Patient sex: M
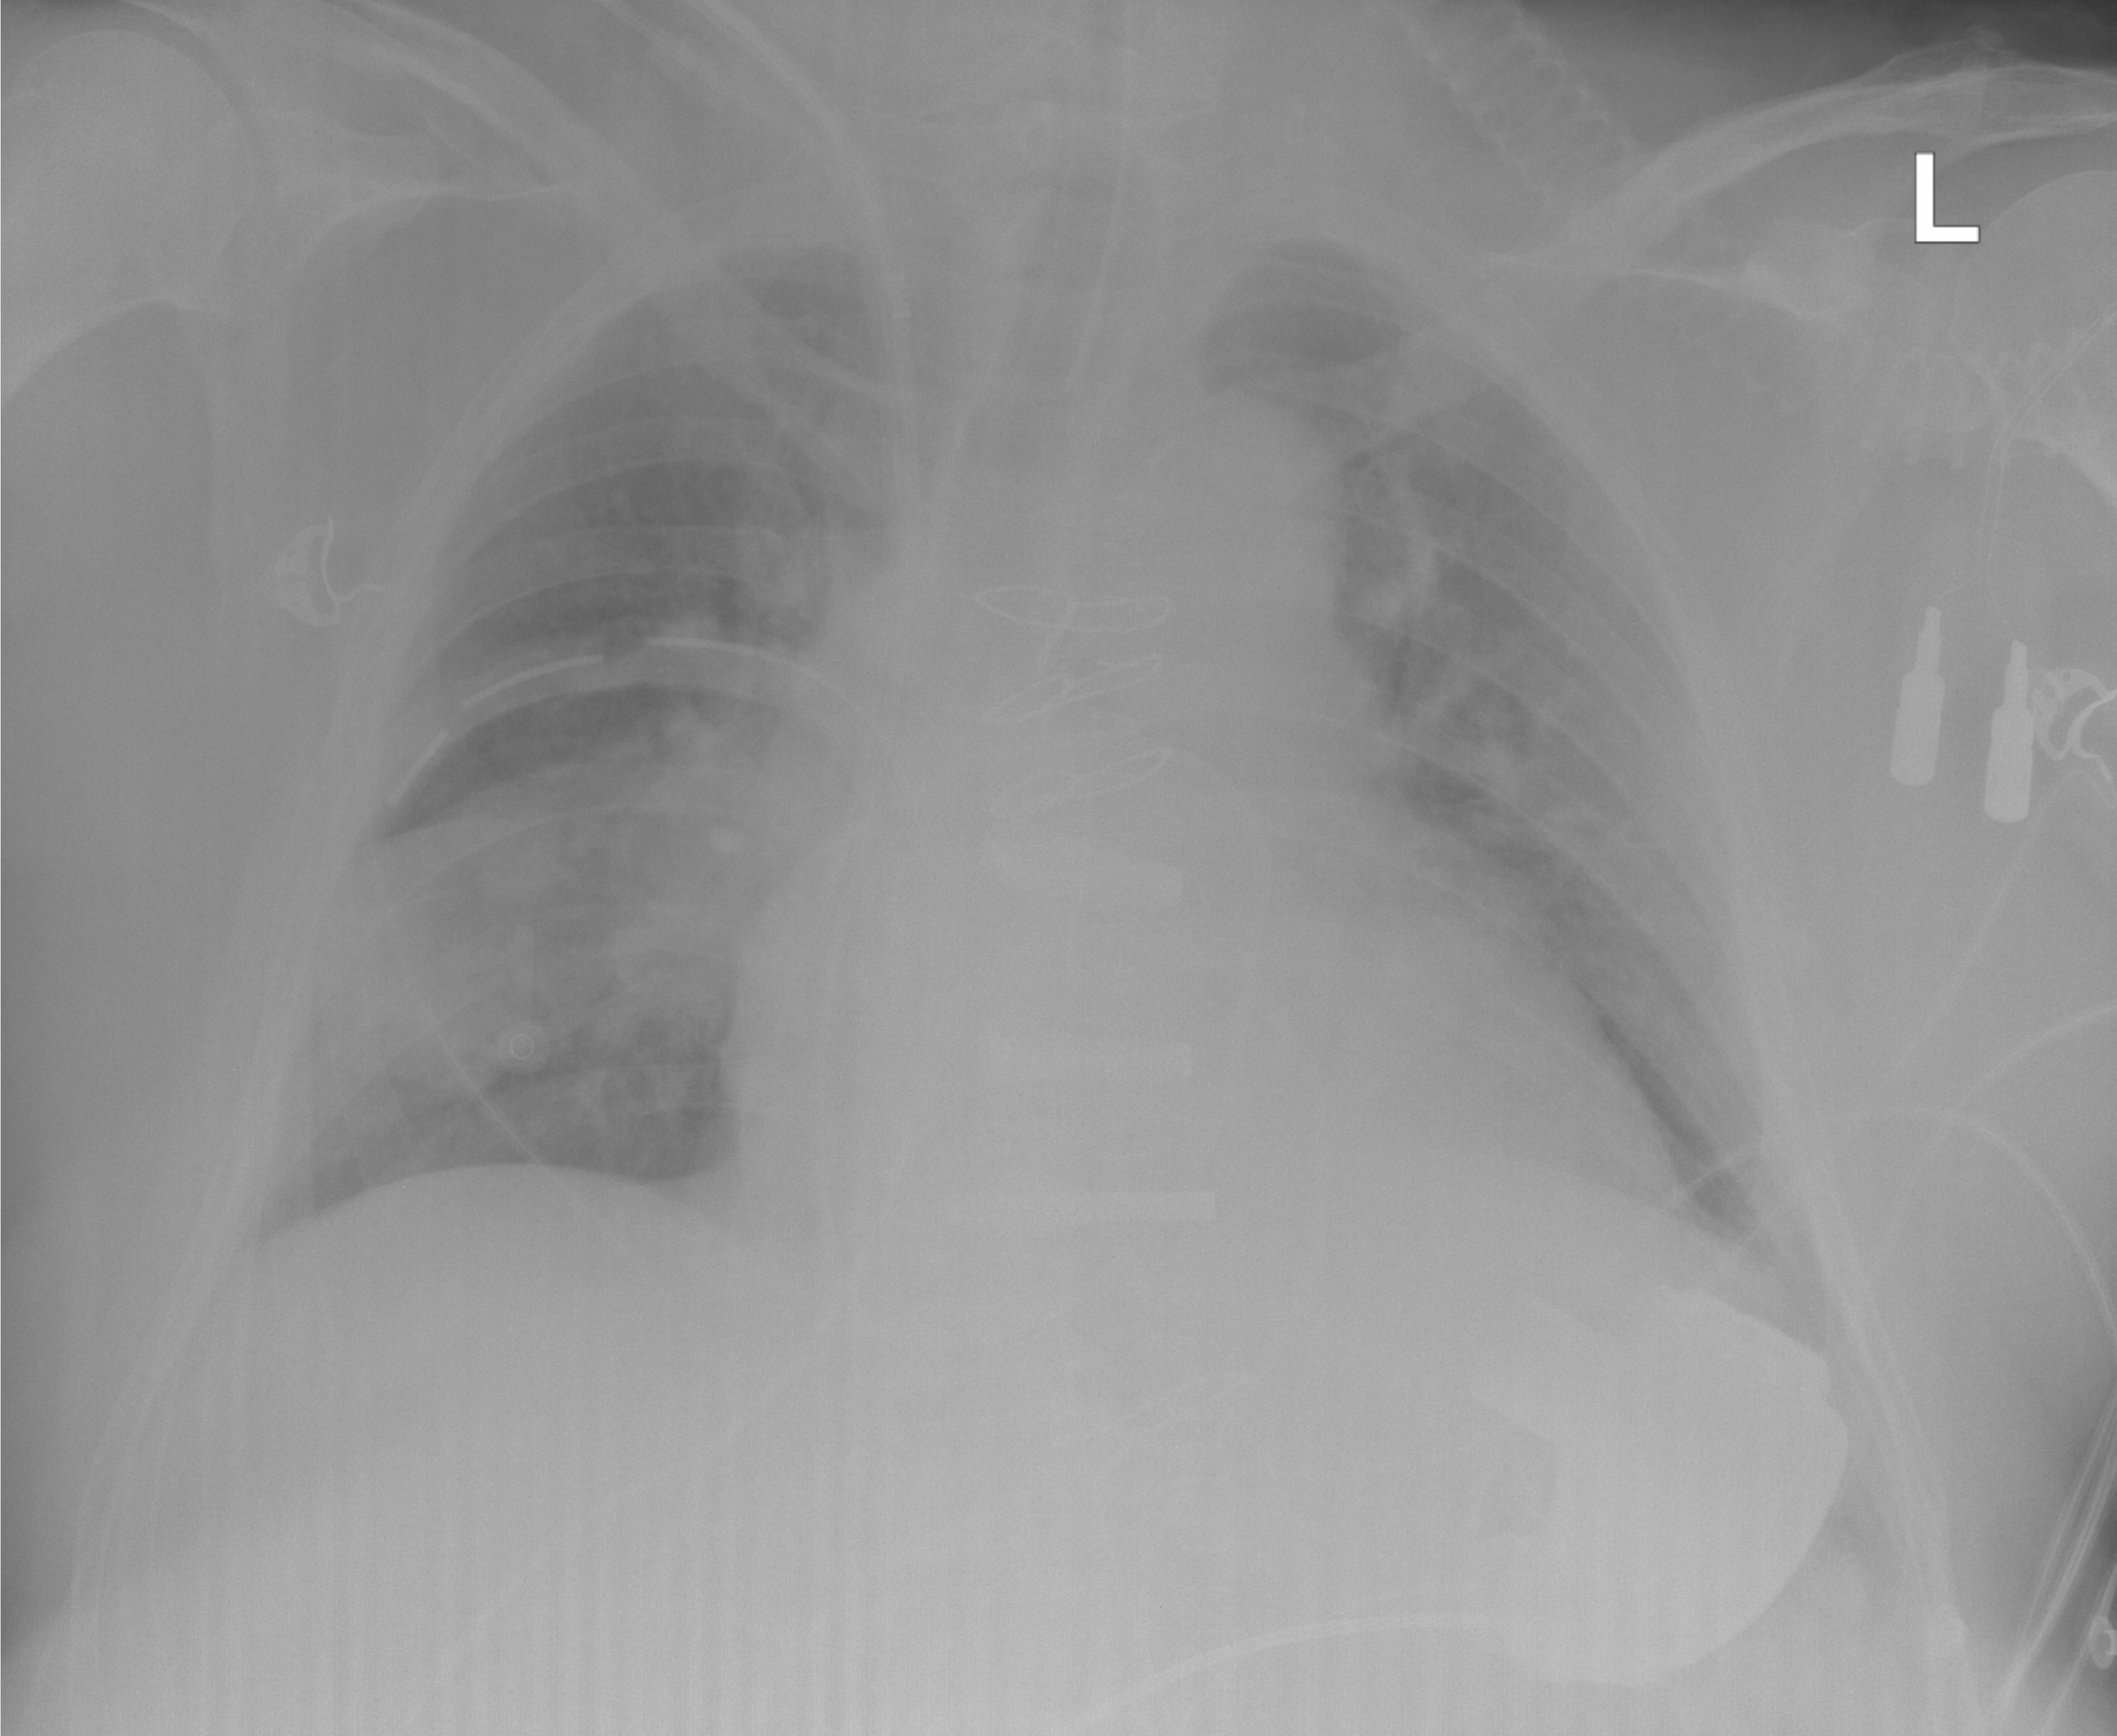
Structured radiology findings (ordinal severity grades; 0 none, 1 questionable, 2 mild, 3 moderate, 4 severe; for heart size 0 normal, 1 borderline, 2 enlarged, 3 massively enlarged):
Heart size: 2
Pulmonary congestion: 2
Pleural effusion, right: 2
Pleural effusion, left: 1
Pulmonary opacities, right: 0
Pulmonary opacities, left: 0
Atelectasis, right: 0
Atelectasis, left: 0